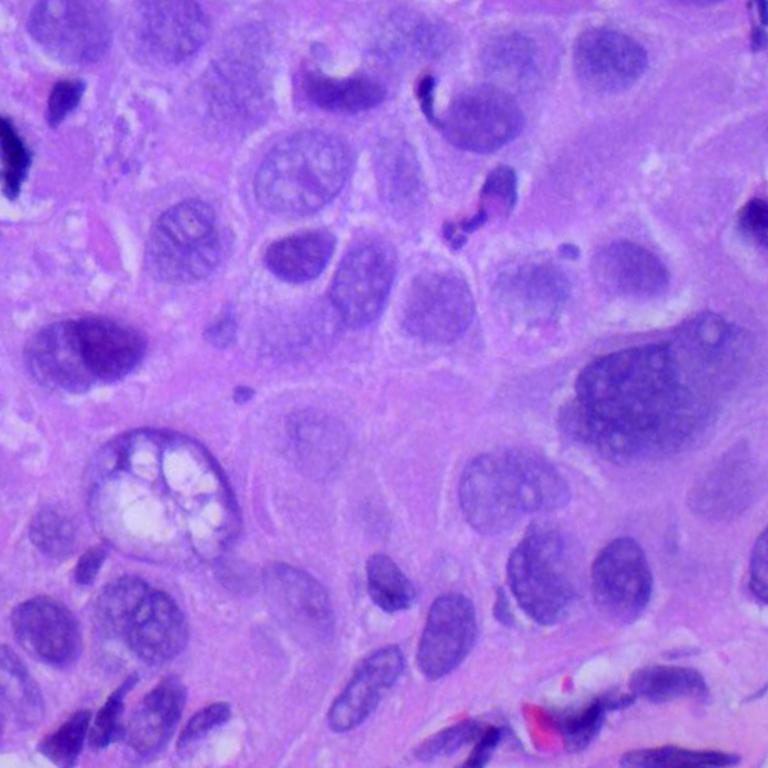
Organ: lung
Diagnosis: squamous carcinomas